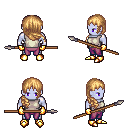
a pixel art fantasy rpg character, male body template, dark elf, purple skin, white sleeveless shirt, magenta pants, light blonde right-swept hairstyle, gold gloves, gold boots, spear, four views (front, back, left, right), 2x2 character sprite sheet, small pixel art, hard edges, no anti-aliasing